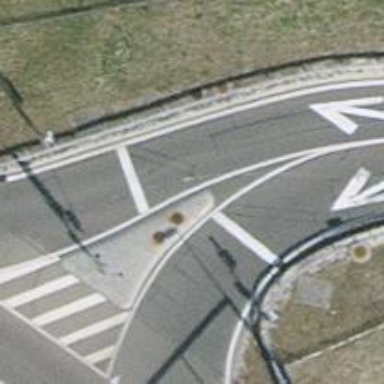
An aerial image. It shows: Road with traffic signals.